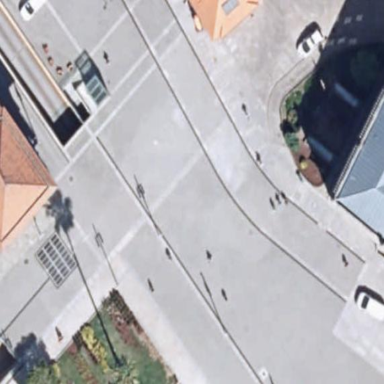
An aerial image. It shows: Parking area.